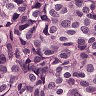
Metastatic tissue present: yes